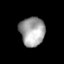
Tissue: lung
Cell type: Endothelial cells
Senescence score: 0.5868
Nuclear area (px): 711
Mean DAPI intensity: 162.931